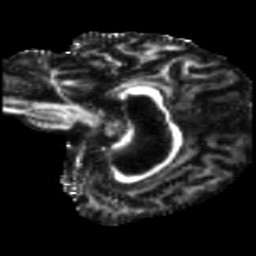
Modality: FA
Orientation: sagittal
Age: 53
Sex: female
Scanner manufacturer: siemens
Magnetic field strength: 3 T
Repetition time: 5.25 s
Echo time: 0.08 s